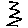
Label: zigzag